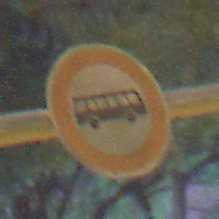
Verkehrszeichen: VerbotKraftomnibusse
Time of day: Night
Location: Outdoor (Suburban)
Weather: PartlyCloudy
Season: NotSpecified
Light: Artificial